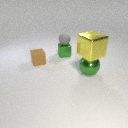
large yellow metal cube above large green metal sphere